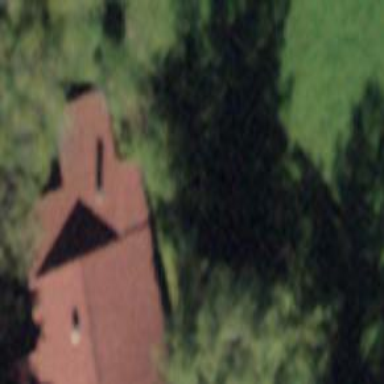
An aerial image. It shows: Residential building.